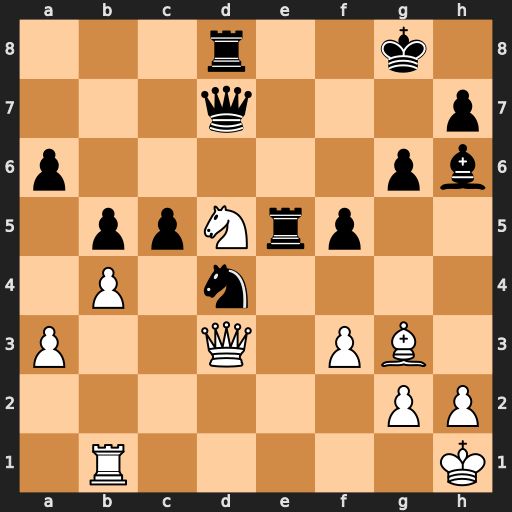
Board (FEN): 3r2k1/3q3p/p5pb/1ppNrp2/1P1n4/P2Q1PB1/6PP/1R5K
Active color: w
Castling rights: -
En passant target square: -
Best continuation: Nf6+ Kg7 Nxd7